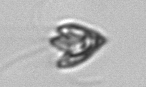
Label: Pyramimonas_longicauda